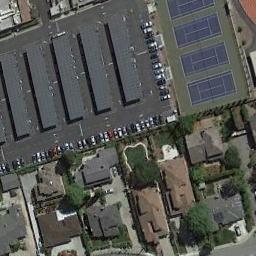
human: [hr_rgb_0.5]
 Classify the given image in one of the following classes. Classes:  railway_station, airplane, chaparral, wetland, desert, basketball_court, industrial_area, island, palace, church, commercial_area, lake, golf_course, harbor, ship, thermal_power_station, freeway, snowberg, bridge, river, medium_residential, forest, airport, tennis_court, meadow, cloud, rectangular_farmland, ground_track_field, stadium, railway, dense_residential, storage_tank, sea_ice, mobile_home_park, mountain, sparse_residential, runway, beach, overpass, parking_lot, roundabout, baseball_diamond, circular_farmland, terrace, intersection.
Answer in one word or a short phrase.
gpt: tennis_court